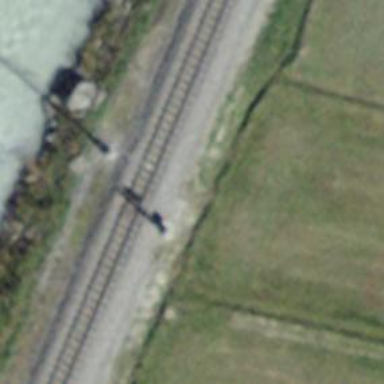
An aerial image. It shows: Railway signal.